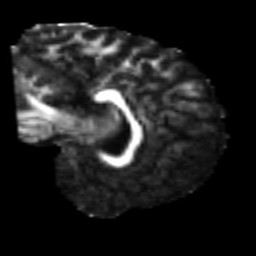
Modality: FA
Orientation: sagittal
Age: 21
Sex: male
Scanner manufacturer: siemens
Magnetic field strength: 3 T
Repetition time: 2.3 s
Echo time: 0.085 s